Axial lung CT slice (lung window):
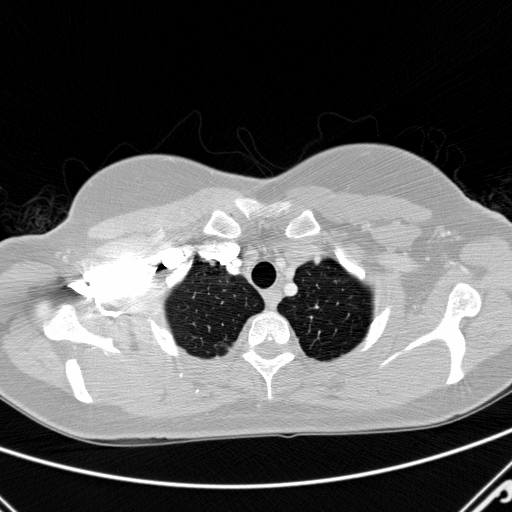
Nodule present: no